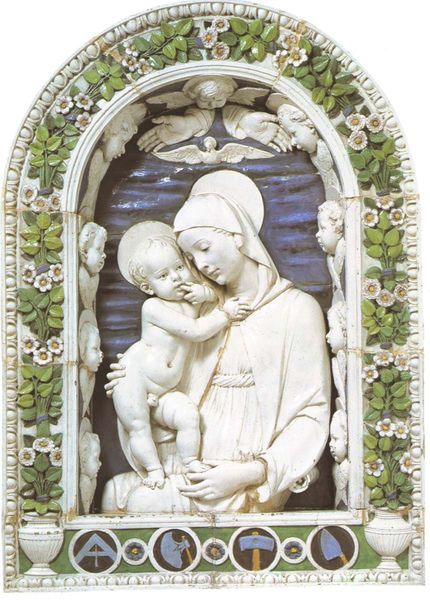
Titel: Madonna der Steinmetzen
Künstler: Luca della Robbia
Institution: Florenz, Bargello
Schlagwörter: blau, hand, himmel, nackt, weiß, grün, blumen, frau, haube, gesichter, wand, messer, rahmen, bild, hände, mantel, kind, mutter, amphoren, engel, keramik, putto, ranken, vase, relief, bogen, baby, plastik, grun, foto, knabe, heiligenschein, christus, jesus, axt, hammer, blumenranke, maria, madonna, majolika, winkel, zirkel, christkind, son, plastil, majolica, achst, handwerssymbole